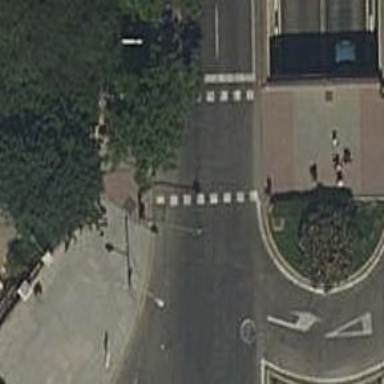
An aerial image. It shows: Road with traffic signals at the crossing.